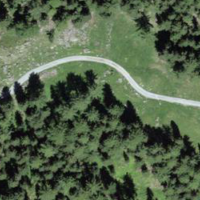
EUNIS habitat code: 44
Species observed at this site:
Asplenium septentrionale